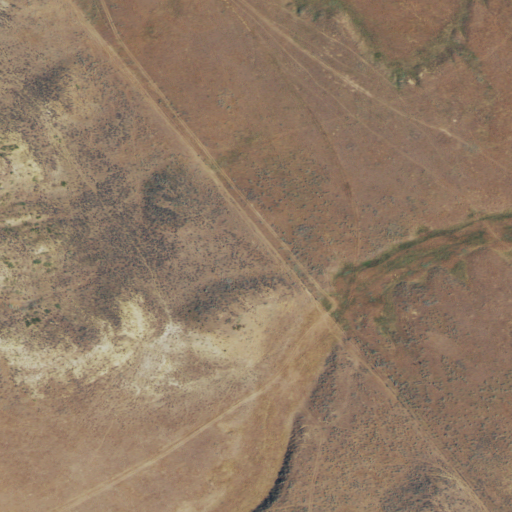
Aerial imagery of valley in Wyoming named Wallow Draw containing shrub and grassland